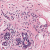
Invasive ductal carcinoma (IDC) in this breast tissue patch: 0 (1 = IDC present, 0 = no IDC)